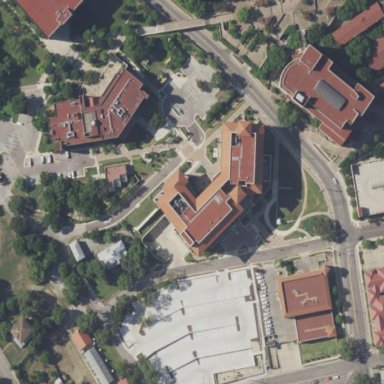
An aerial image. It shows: University building.